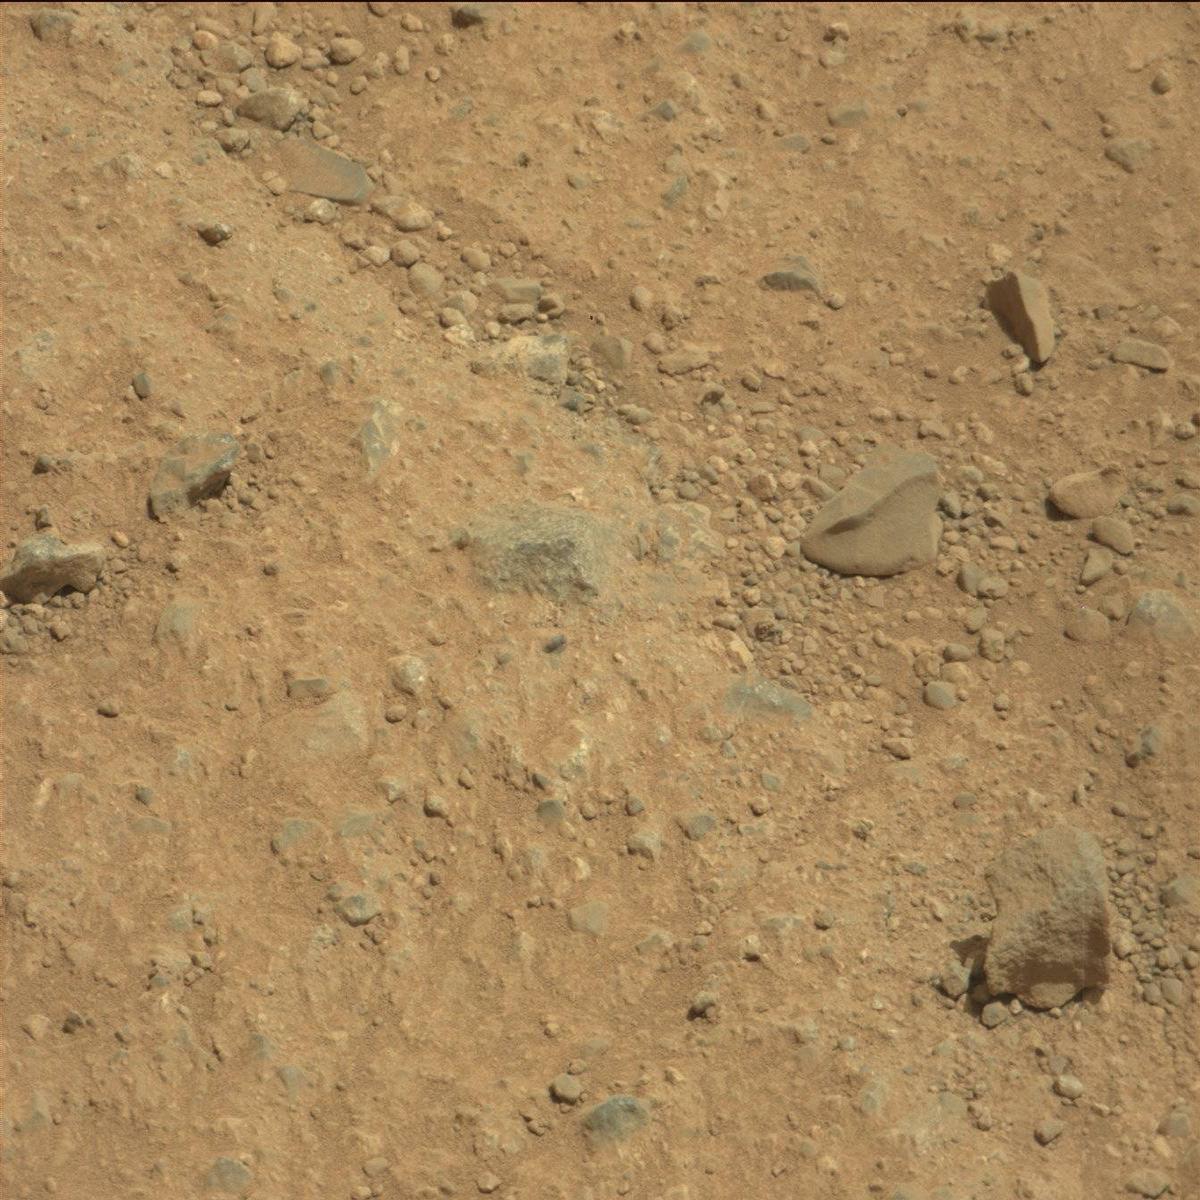
Terrain classes present: Bedrock, Rock, Sand / Soil